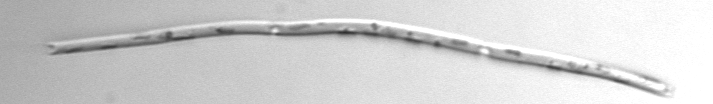
Label: Eucampia_morphytype1